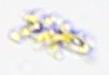
Label: Detritus